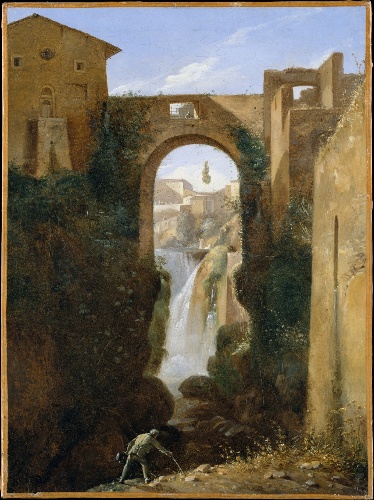
Title: Ponte San Rocco and Waterfalls, Tivoli
Artist: François Marius Granet
Artist bio: French, Aix-en-Provence 1775–1849 Aix-en-Provence
Date: ca. 1810–20
Object type: Painting
Classification: Paintings
Medium: Oil on canvas
Dimensions: 14 7/8 x 11 1/8 in. (37.8 x  28.3 cm)
Department: European Paintings
Credit line: Purchase, Leonora Brenauer Bequest, in memory of her father, Joseph B. Brenauer; Wolfe Fund, and Wolfe Fund, by exchange, 1996
Accession year: 1996
Repository: Metropolitan Museum of Art, New York, NY
Tags: Waterfalls|Bridges